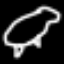
Label: frog